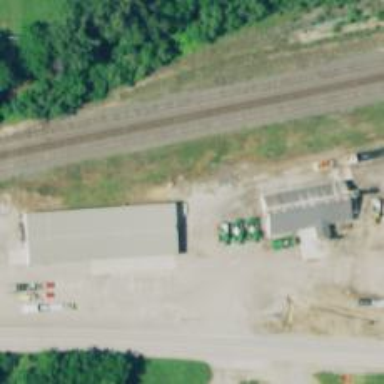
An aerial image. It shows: Railway spur service.